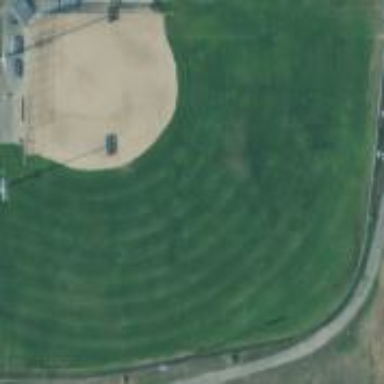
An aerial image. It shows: Baseball pitch for leisure and sports activities.